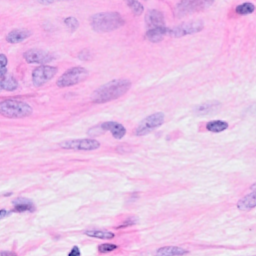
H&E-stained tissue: Breast